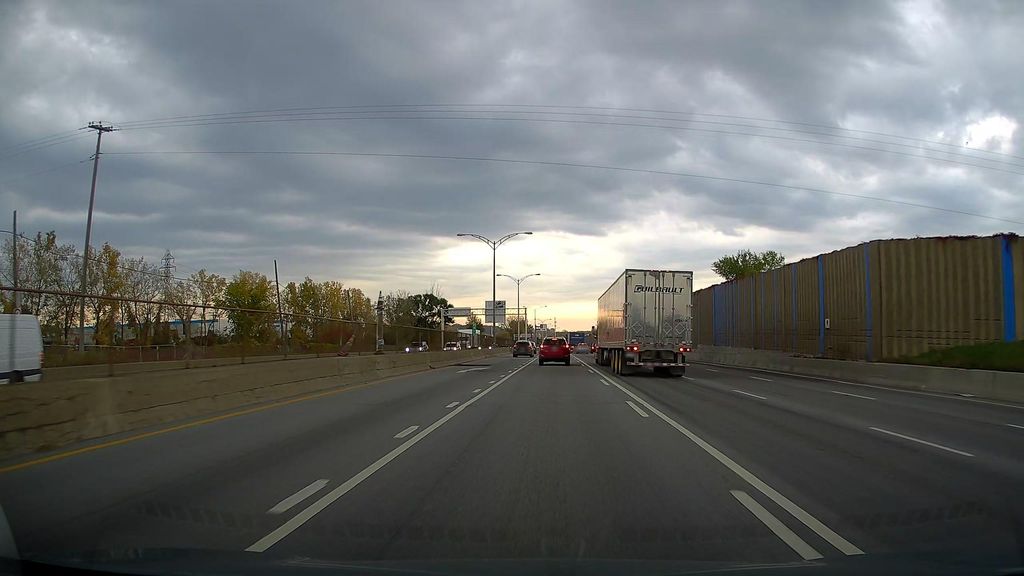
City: montreal